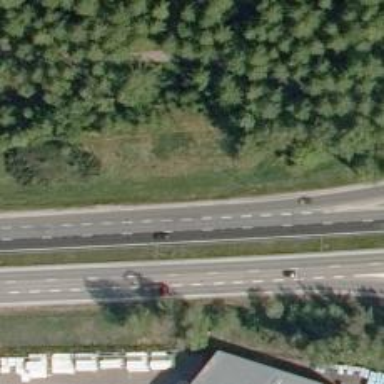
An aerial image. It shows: Trunk link highway with asphalt surface.